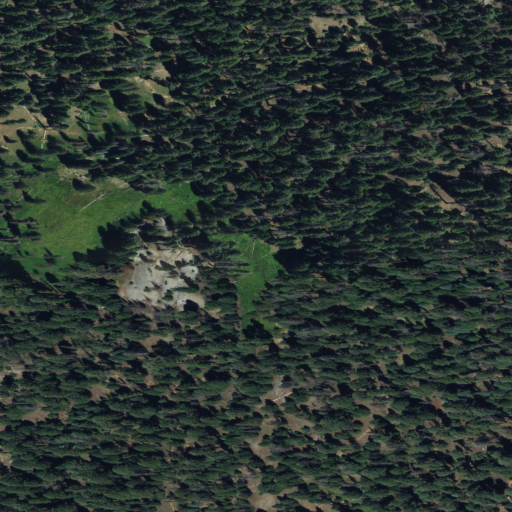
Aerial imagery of plain(s) in California named Cabin Meadow containing only evergreen forest